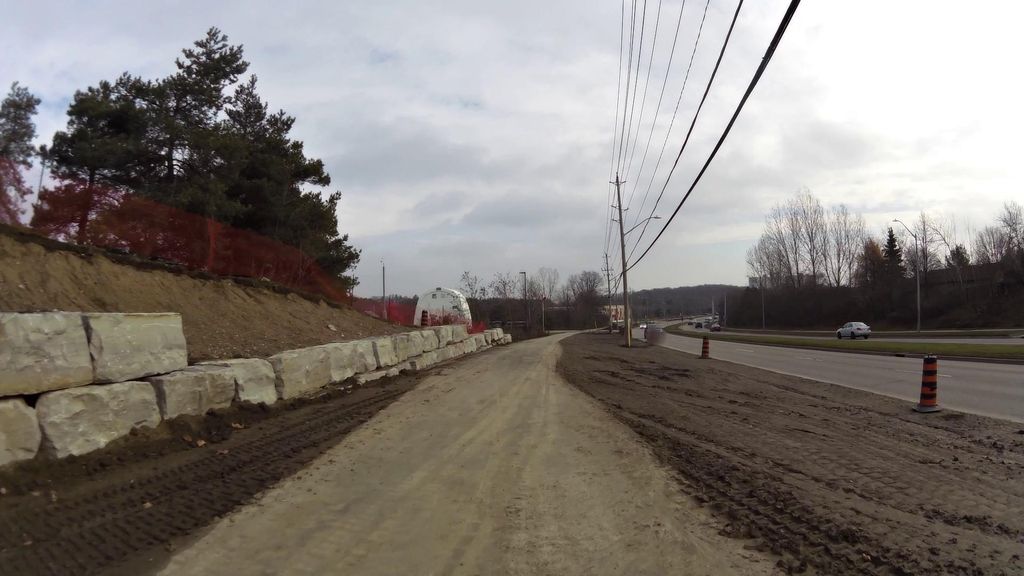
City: kitchener-waterloo